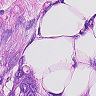
Metastatic tissue present: yes